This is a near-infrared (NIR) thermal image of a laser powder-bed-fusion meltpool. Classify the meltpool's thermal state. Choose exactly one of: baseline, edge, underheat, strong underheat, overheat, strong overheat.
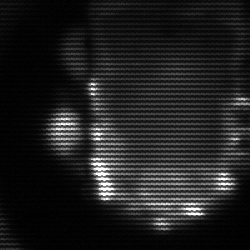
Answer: baseline